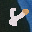
Label: 8